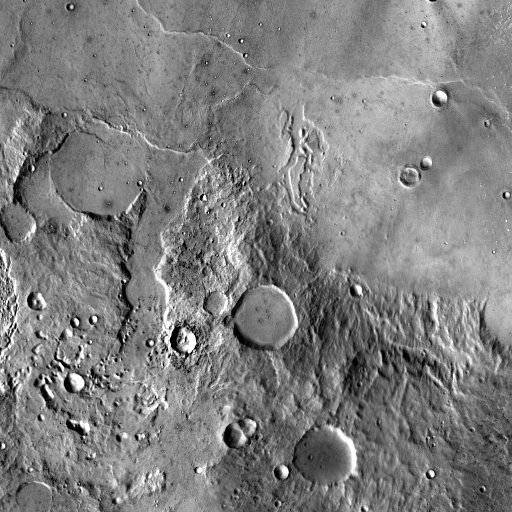
Crater classes present: Background, Other, Layered, Buried, Secondary